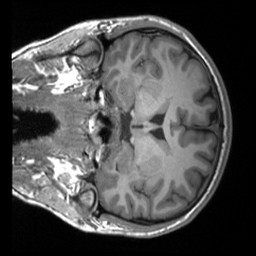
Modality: T1w
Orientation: coronal
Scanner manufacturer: siemens
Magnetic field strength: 3 T
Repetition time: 2 s
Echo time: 0.0023 s